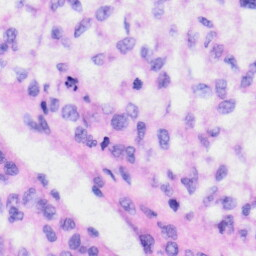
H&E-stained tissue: Liver